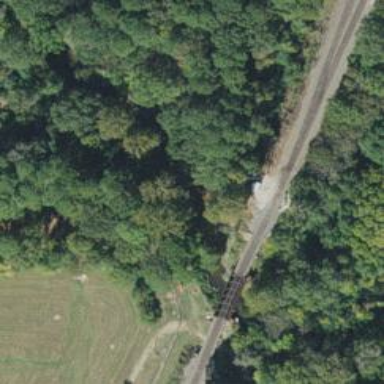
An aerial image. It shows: Two railway tracks with rails.